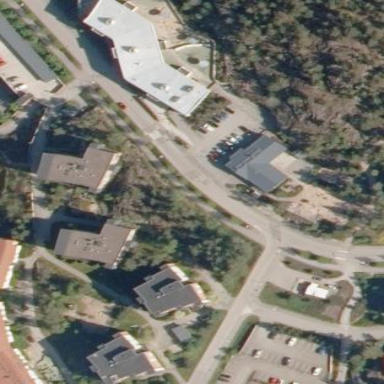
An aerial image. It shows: Kindergarten.